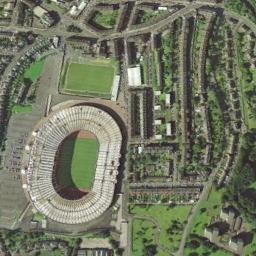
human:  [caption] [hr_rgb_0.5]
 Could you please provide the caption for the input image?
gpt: The stadium is on the grass next to some buildings and trees .

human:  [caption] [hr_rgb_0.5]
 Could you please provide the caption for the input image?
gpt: The circular stadium is built between a large lawn and a building .

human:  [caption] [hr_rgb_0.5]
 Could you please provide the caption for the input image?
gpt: The grass is beside the stadium .

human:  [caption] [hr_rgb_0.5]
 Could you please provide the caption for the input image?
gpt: This oval stadium has yellow and blue chairs on both sides .

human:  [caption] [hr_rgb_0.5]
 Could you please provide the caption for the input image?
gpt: There are many green lawns and buildings around the stadium .